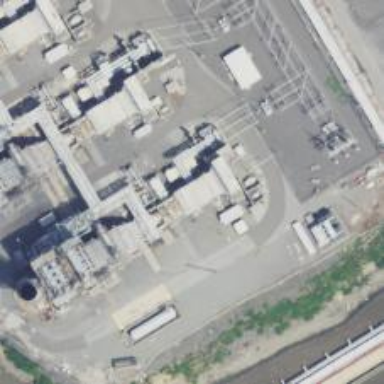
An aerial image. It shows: Gas turbine generator powered by gas.